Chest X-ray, AP view. Patient: 45 years old, sex M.
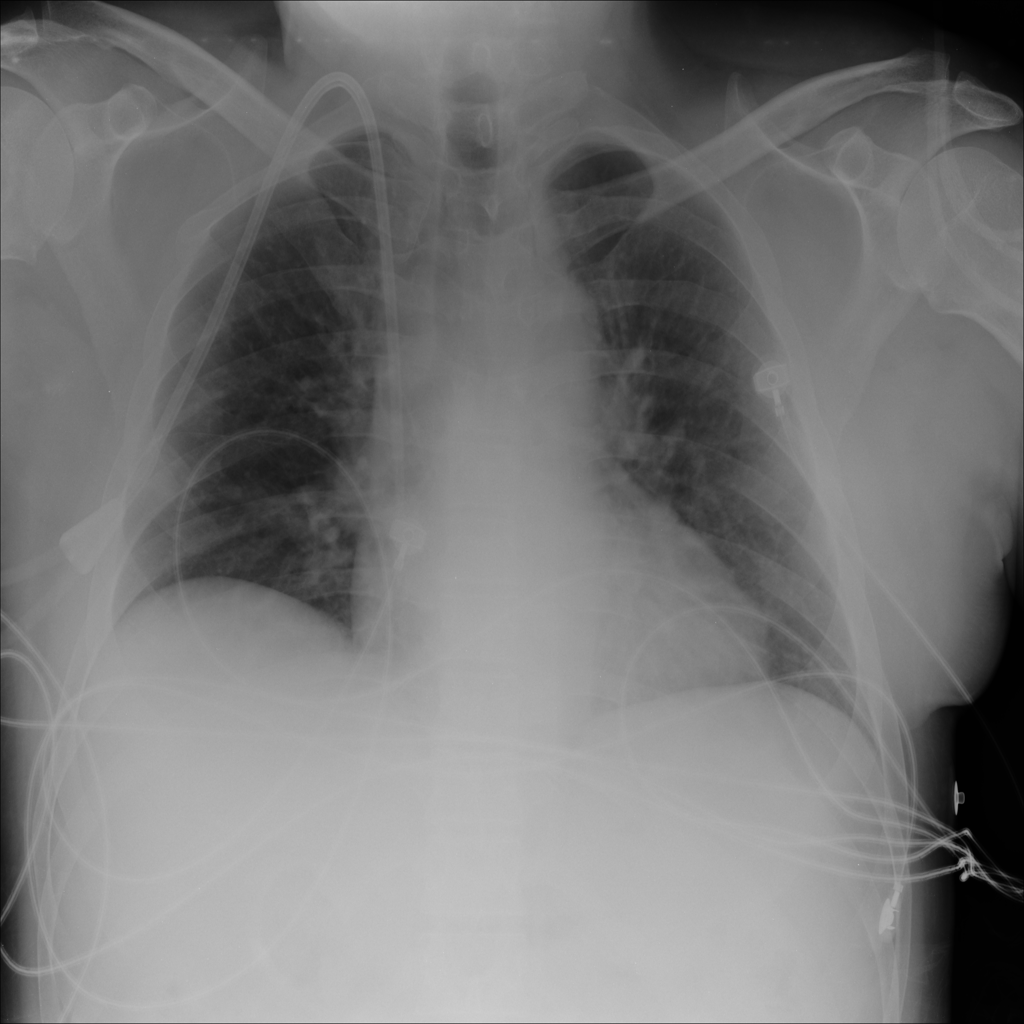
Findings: Consolidation